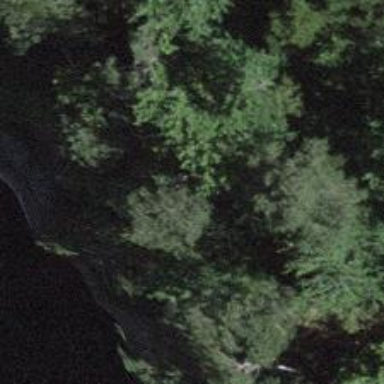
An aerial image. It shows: Cliff in nature.